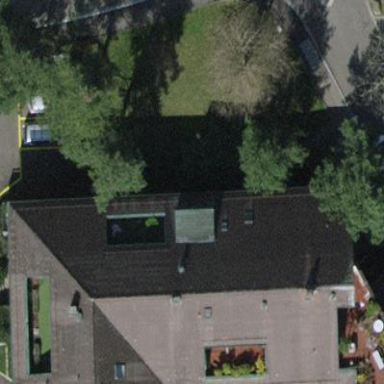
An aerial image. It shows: Residential garden.